Question: I'm working on a project where I want to add a 'View' transition like below. I have no idea where to start, can anybody help me out?

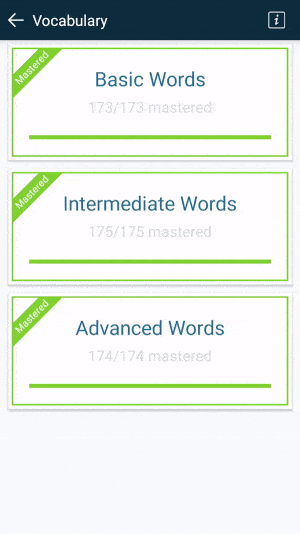
Answer: There are several ways you could achieve this type of effect, no idea how that vocabulary app is handling it, but a pretty easy way to get a very similar effect is to use multiple <URL> take care of the animation work. Here's one way to go about that:
Our model is going to contain the data we're display as well as a 'type' to inform our <URL>:
'''
@AutoValue
public abstract class ExpandableModel {
public static final int TYPE_STATIC = 0;
public static final int TYPE_EXPANDED = 1;
public static final int TYPE_COLLAPSED = 2;
@Nullable public abstract List<ExpandableModel> data();
public abstract String title();
public abstract int progress();
public abstract int max();
public abstract int type();
public static ExpandableModel createExpanded(List<ExpandableModel> data,
String title, int progress, int max) {
return new AutoValue_ExpandableModel(data, title, progress, max, TYPE_EXPANDED);
}
public static ExpandableModel createCollapsed(List<ExpandableModel> data,
String title, int progress, int max) {
return new AutoValue_ExpandableModel(data, title, progress, max, TYPE_COLLAPSED);
}
public static ExpandableModel createExpanded(ExpandableModel model) {
return new AutoValue_ExpandableModel(
model.data(), model.title(), model.progress(), model.max(), TYPE_EXPANDED);
}
public static ExpandableModel createCollapsed(ExpandableModel model) {
return new AutoValue_ExpandableModel(
model.data(), model.title(), model.progress(), model.max(), TYPE_COLLAPSED);
}
public static ExpandableModel createStatic(String title, int progress, int max) {
return new AutoValue_ExpandableModel(null, title, progress, max, TYPE_STATIC);
}
}
'''
We can define a basic 'ReclerView.ViewHolder' that will bind some 'ExpandableModel' data as well as provide us with a nice 'OnClickListener' callback.
'''
public abstract class ExpandableViewHolder extends RecyclerView.ViewHolder {
public ExpandableViewHolder(ViewGroup parent, int layout) {
super(LayoutInflater.from(parent.getContext()).inflate(layout, parent, false));
}
public void setItemClickListener(OnItemClickListener clickListener) {
itemView.setOnClickListener(v -> {
final int adapterPosition = getAdapterPosition();
if (adapterPosition != RecyclerView.NO_POSITION) {
clickListener.onItemClick(itemView, adapterPosition);
}
});
}
public abstract void bind(ExpandableModel model);
public interface OnItemClickListener {
void onItemClick(View itemView, int position);
}
}
'''
'''
public class ExpandedViewHolder extends ExpandableViewHolder {
private final TextView title;
private final TextView completion;
private final ProgressBar progress;
private final RecyclerView recycler;
public ExpandedViewHolder(ViewGroup parent) {
super(parent, R.layout.adapter_view_expanded);
title = itemView.findViewById(R.id.expanded_category);
completion = itemView.findViewById(R.id.expanded_completion);
progress = itemView.findViewById(R.id.expanded_progress);
recycler = itemView.findViewById(R.id.expanded_recycler);
recycler.addItemDecoration(new SpaceItemDecoration(10));
}
@Override
public void bind(ExpandableModel model) {
title.setText(model.title());
completion.setText(model.progress() + "/" + model.max());
progress.setMax(model.max());
progress.setProgress(model.progress());
recycler.setAdapter(new ExpandableAdapter(model.data()));
}
}
'''
'''
<LinearLayout xmlns:android="http://schemas.android.com/apk/res/android"
xmlns:app="http://schemas.android.com/apk/res-auto"
xmlns:tools="http://schemas.android.com/tools"
android:layout_width="match_parent"
android:layout_height="350dp"
android:background="#ffFFC857"
android:orientation="vertical">
<TextView
android:id="@+id/expanded_category"
android:layout_width="match_parent"
android:layout_height="wrap_content"
android:layout_marginTop="16dp"
android:gravity="center"
android:textColor="#ffffffff"
android:textIsSelectable="false"
android:textSize="28sp"
tools:text="Basic Words" />
<TextView
android:id="@+id/expanded_completion"
android:layout_width="match_parent"
android:layout_height="wrap_content"
android:layout_marginTop="8dp"
android:gravity="center"
android:textColor="#ffffffff"
android:textIsSelectable="false"
android:textSize="18sp"
tools:text="174/174 mastered" />
<ProgressBar
android:id="@+id/expanded_progress"
style="@style/Widget.AppCompat.ProgressBar.Horizontal"
android:layout_width="match_parent"
android:layout_height="wrap_content"
android:layout_marginEnd="16dp"
android:layout_marginStart="16dp"
android:layout_marginTop="16dp"
tools:progress="100" />
<android.support.v4.widget.Space
android:layout_width="match_parent"
android:layout_height="0dp"
android:layout_weight="1" />
<android.support.v7.widget.RecyclerView
android:id="@+id/expanded_recycler"
android:layout_width="match_parent"
android:layout_height="wrap_content"
android:layout_gravity="bottom"
android:layout_marginBottom="4dp"
android:orientation="horizontal"
app:layoutManager="android.support.v7.widget.LinearLayoutManager" />
</LinearLayout>
'''
'''
public class CollapsedViewHolder extends ExpandableViewHolder {
private final TextView title;
private final TextView completion;
private final ProgressBar progress;
public CollapsedViewHolder(ViewGroup parent) {
super(parent, R.layout.adapter_view_collapsed);
title = itemView.findViewById(R.id.collapsed_category);
completion = itemView.findViewById(R.id.collapsed_completion);
progress = itemView.findViewById(R.id.collapsed_progress);
}
@Override
public void bind(ExpandableModel model) {
title.setText(model.title());
completion.setText(model.progress() + "/" + model.max());
progress.setMax(model.max());
progress.setProgress(model.progress());
}
}
'''
'''
<LinearLayout xmlns:android="http://schemas.android.com/apk/res/android"
xmlns:tools="http://schemas.android.com/tools"
android:layout_width="match_parent"
android:layout_height="165dp"
android:layout_margin="4dp"
android:background="#ffffffff"
android:orientation="vertical">
<TextView
android:id="@+id/collapsed_category"
android:layout_width="match_parent"
android:layout_height="wrap_content"
android:layout_marginTop="16dp"
android:gravity="center"
android:textColor="#ff066FA5"
android:textIsSelectable="false"
android:textSize="28sp"
tools:text="Basic Words" />
<TextView
android:id="@+id/collapsed_completion"
android:layout_width="match_parent"
android:layout_height="wrap_content"
android:layout_marginTop="8dp"
android:gravity="center"
android:textColor="#ffAEB8C3"
android:textIsSelectable="false"
android:textSize="18sp"
tools:text="174/174 mastered" />
<ProgressBar
android:id="@+id/collapsed_progress"
style="@style/Widget.AppCompat.ProgressBar.Horizontal"
android:layout_width="match_parent"
android:layout_height="wrap_content"
android:layout_marginEnd="16dp"
android:layout_marginStart="16dp"
android:layout_marginTop="16dp"
tools:progress="100" />
</LinearLayout>
'''
Now we can create our 'RecyclerView.Adapter'. Basically, whenever an item is clicked we're going to replace it with either a 'TYPE_EXPANDED' or 'TYPE_COLLAPSED' 'ExpandableModel' <URL> will nicely animate between the two types of 'RecyclerView.ViewHolder'.
'''
public class ExpandableAdapter extends RecyclerView.Adapter<ExpandableViewHolder> {
private final List<ExpandableModel> data = new ArrayList<>(0);
private int expandedPosition;
public ExpandableAdapter(Collection<ExpandableModel> data) {
this.data.addAll(data);
}
@Override
public ExpandableViewHolder onCreateViewHolder(ViewGroup parent, int viewType) {
switch (viewType) {
case TYPE_EXPANDED:
final ExpandedViewHolder expandedHolder = new ExpandedViewHolder(parent);
expandedHolder.setItemClickListener((itemView, position) -> collapse(position));
return expandedHolder;
case TYPE_COLLAPSED:
final CollapsedViewHolder collapsedHolder = new CollapsedViewHolder(parent);
collapsedHolder.setItemClickListener((itemView, position) -> {
collapseCurrent();
expand(position);
});
return collapsedHolder;
case TYPE_STATIC:
final CollapsedViewHolder staticHolder = new CollapsedViewHolder(parent);
staticHolder.setItemClickListener((itemView, position) -> {
final ExpandableModel model = data.get(position);
Snackbar.make(itemView, model.title(), Snackbar.LENGTH_SHORT).show();
});
return staticHolder;
default:
throw new IllegalArgumentException("unknown type");
}
}
@Override
public void onBindViewHolder(ExpandableViewHolder holder, int position) {
holder.bind(data.get(holder.getAdapterPosition()));
}
@Override
public int getItemCount() {
return data.size();
}
@Override
public int getItemViewType(int position) {
return data.get(position).type();
}
private void collapseCurrent() {
final ExpandableModel curr = data.get(expandedPosition);
data.set(expandedPosition, ExpandableModel.createCollapsed(curr));
notifyItemChanged(expandedPosition);
}
private void collapse(int position) {
final ExpandableModel curr = data.get(position);
data.set(position, ExpandableModel.createCollapsed(curr));
notifyItemChanged(position);
}
private void expand(int position) {
final ExpandableModel curr = data.get(position);
data.set(position, ExpandableModel.createExpanded(curr));
notifyItemChanged(position);
expandedPosition = position;
}
}
'''
'''
final Random ran = new SecureRandom();
final List<ExpandableModel> basic = new ArrayList<>(0);
for (int i = 0; i < 10; i++) {
final int max = 10;
final int progress = ran.nextInt(max + 1);
final String title = ("Basic Words: " + (i + 1));
basic.add(ExpandableModel.createStatic(title, progress, max));
}
final List<ExpandableModel> intermediate = new ArrayList<>(0);
for (int i = 0; i < 10; i++) {
final int max = 10;
final int progress = ran.nextInt(max + 1);
final String title = ("Intermediate Words: " + (i + 1));
intermediate.add(ExpandableModel.createStatic(title, progress, max));
}
final List<ExpandableModel> advanced = new ArrayList<>(0);
for (int i = 0; i < 10; i++) {
final int max = 10;
final int progress = ran.nextInt(max + 1);
final String title = ("Advanced Words: " + (i + 1));
advanced.add(ExpandableModel.createStatic(title, progress, max));
}
final List<ExpandableModel> data = new ArrayList<>(0);
data.add(ExpandableModel.createCollapsed(basic, "Basic Words", 7, 10));
data.add(ExpandableModel.createCollapsed(intermediate, "Intermediate Words", 5, 10));
data.add(ExpandableModel.createCollapsed(advanced, "Advanced Words", 3, 10));
final RecyclerView recycler = findViewById(android.R.id.list);
recycler.setAdapter(new ExpandableAdapter(data));
'''
'''
public class SpaceItemDecoration extends RecyclerView.ItemDecoration {
private final int space;
public SpaceItemDecoration(int space) {
this.space = space;
}
@Override
public void getItemOffsets(Rect outRect, View view,
RecyclerView parent, RecyclerView.State state) {
final int childPosition = parent.getChildLayoutPosition(view);
if (childPosition == RecyclerView.NO_POSITION) {
return;
}
if (childPosition < 1 || childPosition >= 1) {
outRect.left = space;
}
if (childPosition == getTotalItemCount(parent) - 1) {
outRect.right = space;
}
}
private static int getTotalItemCount(RecyclerView parent) {
return parent.getAdapter().getItemCount();
}
}
'''
<URL>